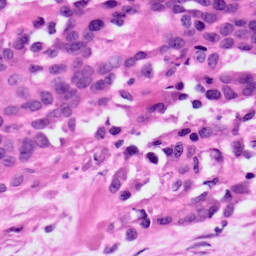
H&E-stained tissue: Ovarian